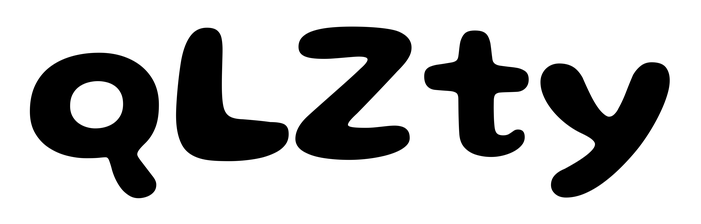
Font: Gluten_SemiBold